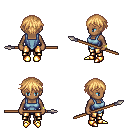
a pixel art fantasy rpg character, female body template, human, dark skin, blue vest, gold greaves, light blonde short bangs hairstyle, bracelets, gold boots, spear, four views (front, back, left, right), 2x2 character sprite sheet, small pixel art, hard edges, no anti-aliasing